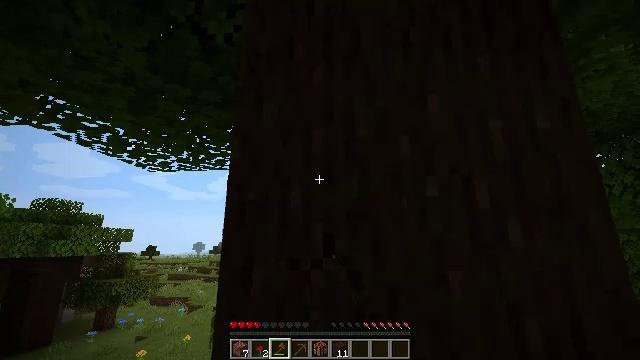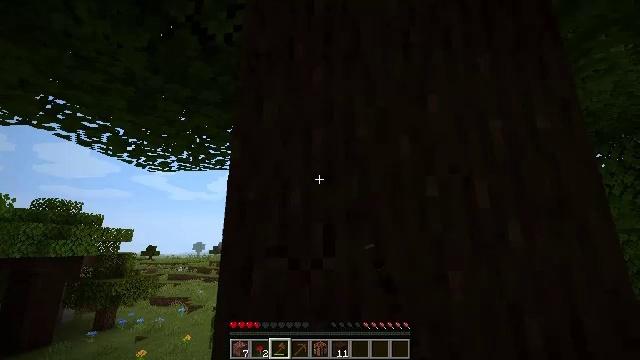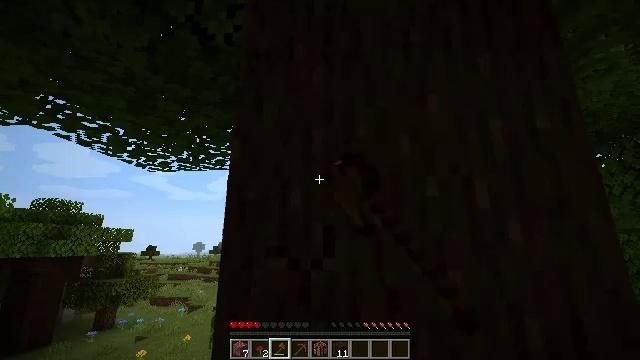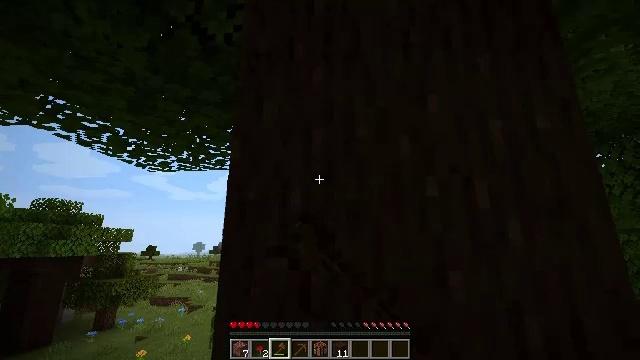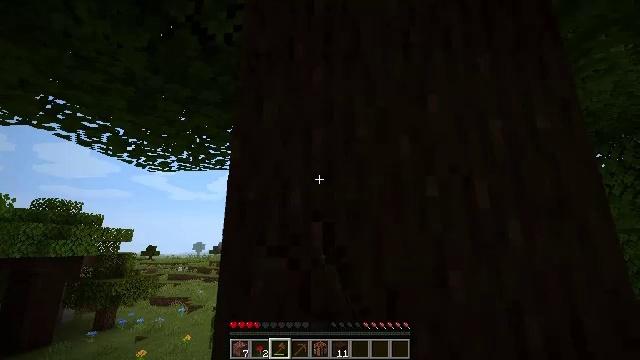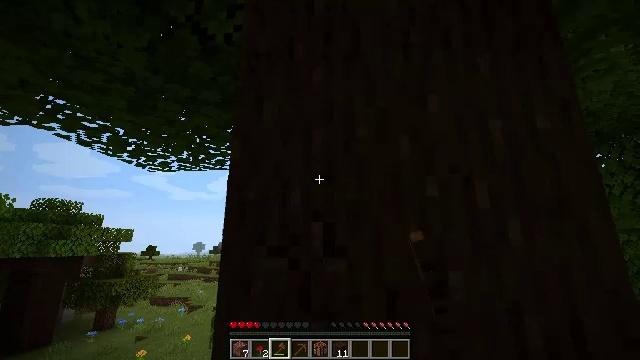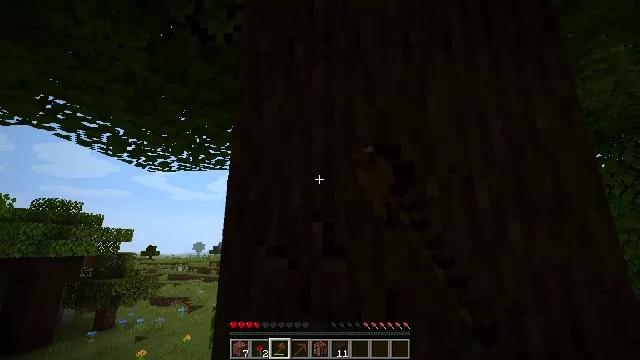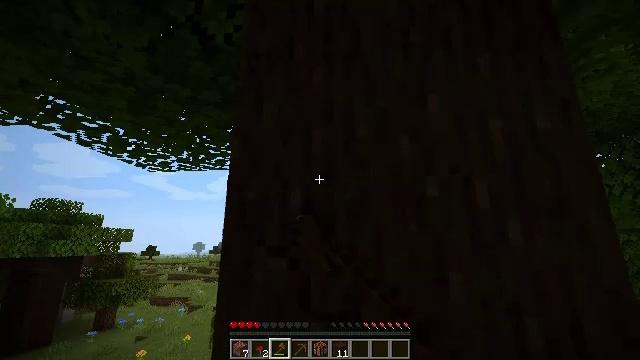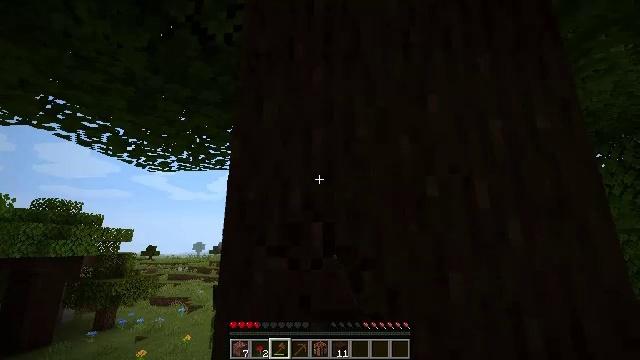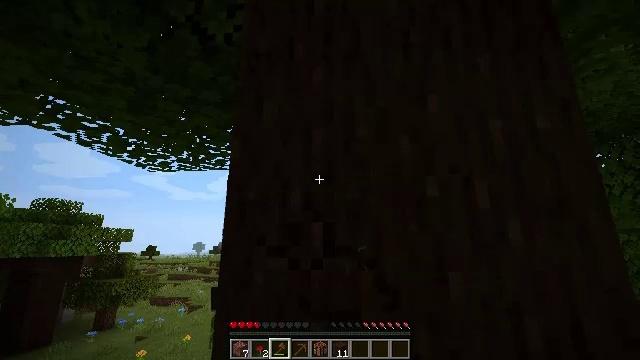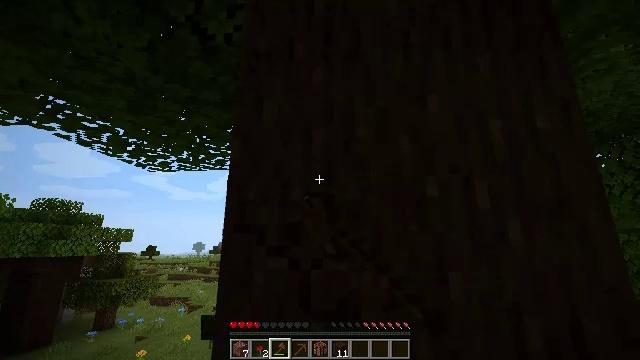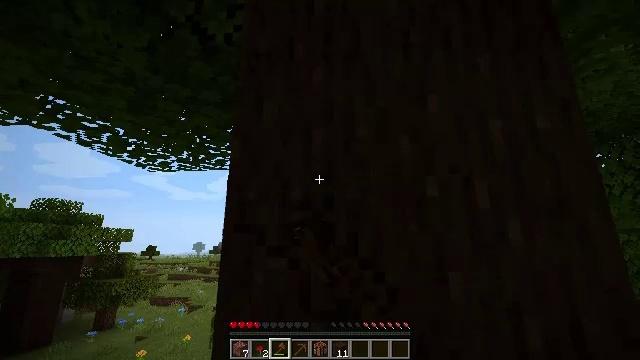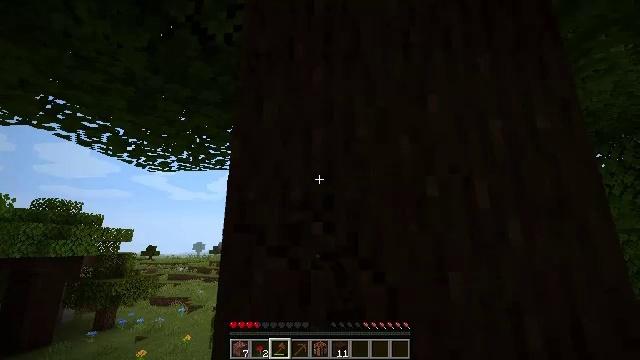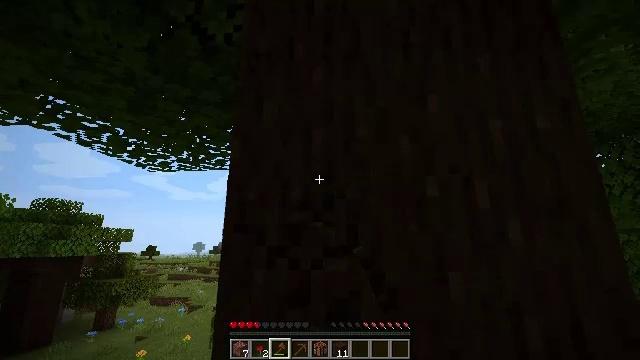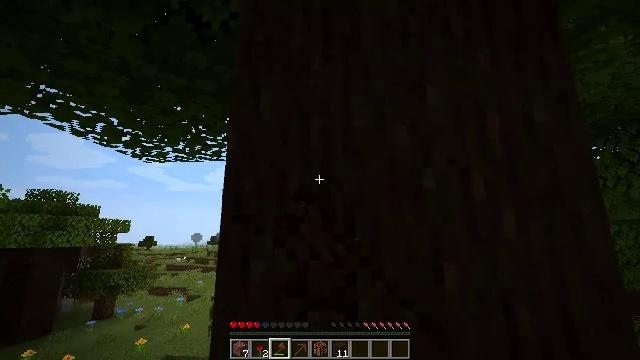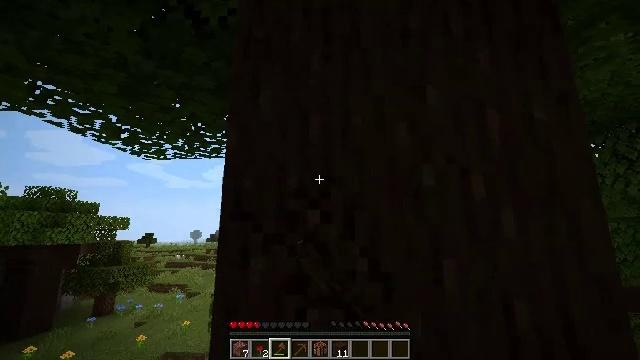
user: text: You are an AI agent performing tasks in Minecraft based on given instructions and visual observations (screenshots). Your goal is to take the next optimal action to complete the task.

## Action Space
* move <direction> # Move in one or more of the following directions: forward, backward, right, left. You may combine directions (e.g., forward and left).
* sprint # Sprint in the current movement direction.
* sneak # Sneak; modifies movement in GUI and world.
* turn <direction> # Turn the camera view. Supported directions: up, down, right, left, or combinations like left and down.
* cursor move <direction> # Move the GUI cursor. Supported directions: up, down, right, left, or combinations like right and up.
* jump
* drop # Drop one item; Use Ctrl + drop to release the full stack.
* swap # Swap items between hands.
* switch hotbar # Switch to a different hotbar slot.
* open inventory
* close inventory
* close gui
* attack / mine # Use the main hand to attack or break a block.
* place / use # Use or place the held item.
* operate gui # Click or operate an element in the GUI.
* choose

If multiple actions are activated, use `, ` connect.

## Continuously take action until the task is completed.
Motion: motion action
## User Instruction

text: Mine the dark oak log from a tree.
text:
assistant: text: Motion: attack / mine
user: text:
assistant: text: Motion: attack / mine
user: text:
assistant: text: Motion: attack / mine
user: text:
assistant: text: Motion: attack / mine
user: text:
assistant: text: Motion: attack / mine
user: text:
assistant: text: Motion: attack / mine
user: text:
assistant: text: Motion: attack / mine
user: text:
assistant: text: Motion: attack / mine
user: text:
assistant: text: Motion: attack / mine
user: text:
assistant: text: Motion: attack / mine
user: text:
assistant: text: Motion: attack / mine
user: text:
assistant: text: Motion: attack / mine
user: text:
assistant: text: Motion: attack / mine
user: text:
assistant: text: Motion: turn down, attack / mine
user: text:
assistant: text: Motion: attack / mine
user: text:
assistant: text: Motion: attack / mine
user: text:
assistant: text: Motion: attack / mine
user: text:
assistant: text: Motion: attack / mine
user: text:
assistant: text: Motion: attack / mine
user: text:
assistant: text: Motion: attack / mine
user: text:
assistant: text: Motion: attack / mine
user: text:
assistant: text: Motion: attack / mine
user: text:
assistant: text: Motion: attack / mine
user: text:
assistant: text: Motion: attack / mine
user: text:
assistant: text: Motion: attack / mine
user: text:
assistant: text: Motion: attack / mine
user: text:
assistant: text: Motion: attack / mine
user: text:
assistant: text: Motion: turn down, attack / mine
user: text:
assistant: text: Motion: attack / mine
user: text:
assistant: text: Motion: turn left and up, attack / mine